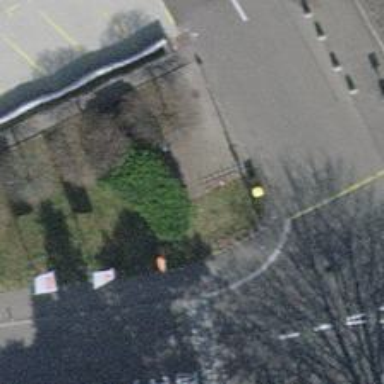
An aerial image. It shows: Bicycle parking area.